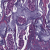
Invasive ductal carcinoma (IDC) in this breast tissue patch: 1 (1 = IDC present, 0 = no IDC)